Question: Here is my Master Entity who will contains a list of Language
'''
public partial class WebSite
{
public WebSite()
{
this.WebSiteLanguages = new HashSet<WebSiteLanguage>();
}
public int Id { get; set; }
public Nullable<int> WLUserID { get; set; }
public string DomainName { get; set; }
public Nullable<bool> IsActive { get; set; }
//[Required]
public virtual ICollection<WebSiteLanguage> WebSiteLanguages { get; set; }
}
'''
My WebSiteLanguage Child class is
'''
public partial class WebSiteLanguage
{
public int Id { get; set; }
public string LanguageName { get; set; }
public Nullable<int> WebSiteID { get; set; }
public bool IsDefault { get; set; }
public virtual WebSite WebSite { get; set; }
}
'''
In my View, I can Add many language as I want within an ajax call.

Is it possible to make the
> public virtual ICollection WebSiteLanguages { get;
set; }
Required. The Website Entity is not valid if there is no WebSiteLanguage created.
Thanks a lot.
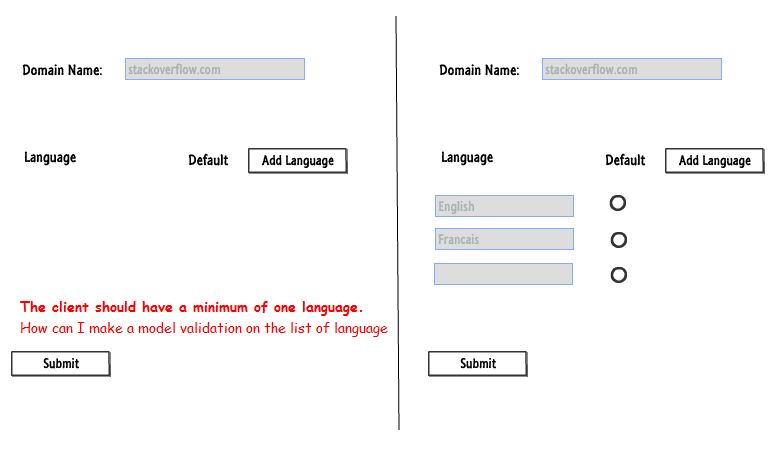
Answer: As per post <URL>". To validate that a navigation property is not null you can:
- - - <URL>
The 3rd solution seems to be the cleanest.